Question: I have a section with two news articles the html is correct but the result of the CSS is the second article is above the first. Any suggestions are appreciated thanks in advance.

<URL>
'''
<section id="loop-news-container">
<h2>NEws</h2>
<article id="loop-news">
<a href="#"></a>
<h1><a href="#">Title of News</a></h1>
<span>Date of Post 1</span>
<img src="image1.jpg" />
<p>Post 1. <a href="#" >read more</a></p>
</article>
<article id="loop-news">
<a href="#"></a>
<h1><a href="#">Title 2 Inside of the Post 1</a></h1>
<span>Date 2 inside of Post 1</span>
<img src="image1.jpg" />
<p>Post 2 inside of Post 1<a href="#" >read more</a></p>
</article>
</section>
'''
'''
#loop-news-container {
width:100%;
height:auto;
float:left;
margin-top:5px;
}
#loop-news {
width:320px;
height:250px;
background:#fff;
margin-top:10px;
margin-bottom:10px;
text-align:center;
border-bottom:1px solid #f3f3f3;
}
#loop-news-container h2{font-family:'arial';
font-size:25px;
margin-bottom:10px;
font-weight:100;
color:green;
text-align:center;}
#loop-news h1 {
font-family:'arial';
text-align:center;
font-family:'arial';
margin:0 auto 0 auto;
position:relative;
text-decoration:none;
}
#loop-news p {font-family:'arial';
font-size: 17px;
text-align:justify;
line-height:25px;
height:25px;
width:310px;
margin:0 auto;
}
#loop-news h1 a {
text-decoration:none;
font-size:20px;
color:yellow;
font-weight:100;
font-family:'arial';
}
#loop-news span {
font-family:'bariolthin';
font-size:14px;
font-weight:normal;
color:blue;
margin:0 auto 0 auto;
text-align:center;
}
#loop-news a {font-family:'arial';
font-size:14px;
text-decoration:none;
color:red;
margin-left:2px;}
#loop-news img {margin-top:5px;margin-bottom:5px; width:246px;}
'''
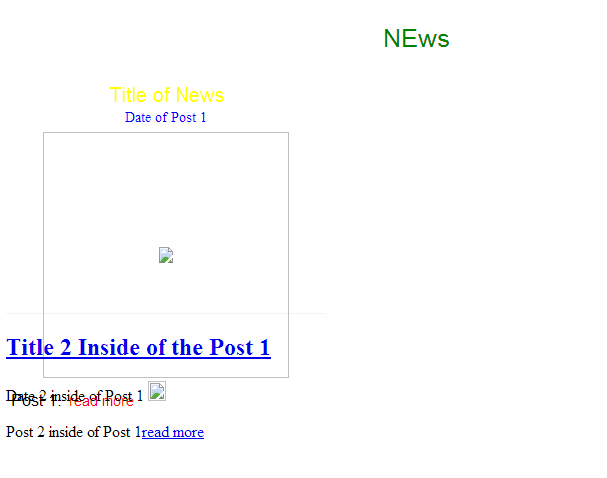
Answer: This is because you give a fixed height to 'article'.
'''
#loop-news {
/*height:250px;*/
}
'''
Recommendation: use class insted of id.